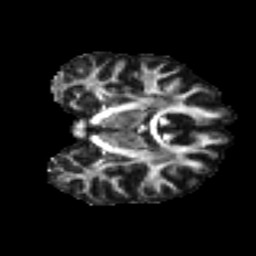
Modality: FA
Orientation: coronal
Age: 30
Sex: male
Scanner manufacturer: ge
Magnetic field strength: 3 T
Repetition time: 7.8 s
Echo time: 0.0606 s